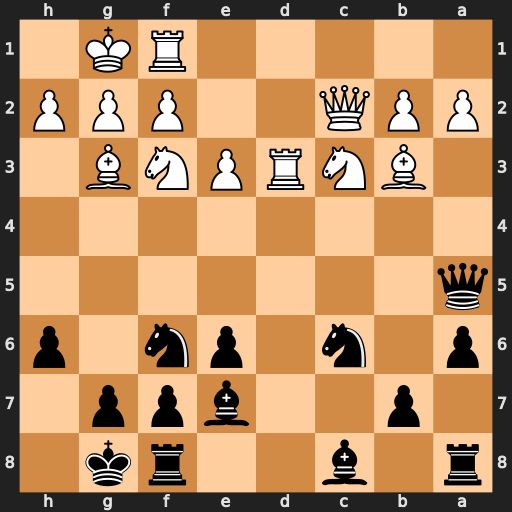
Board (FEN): r1b2rk1/1p2bpp1/p1n1pn1p/q7/8/1BNRPNB1/PPQ2PPP/5RK1
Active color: b
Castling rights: -
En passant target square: -
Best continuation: Nb4 Qd2 Nxd3